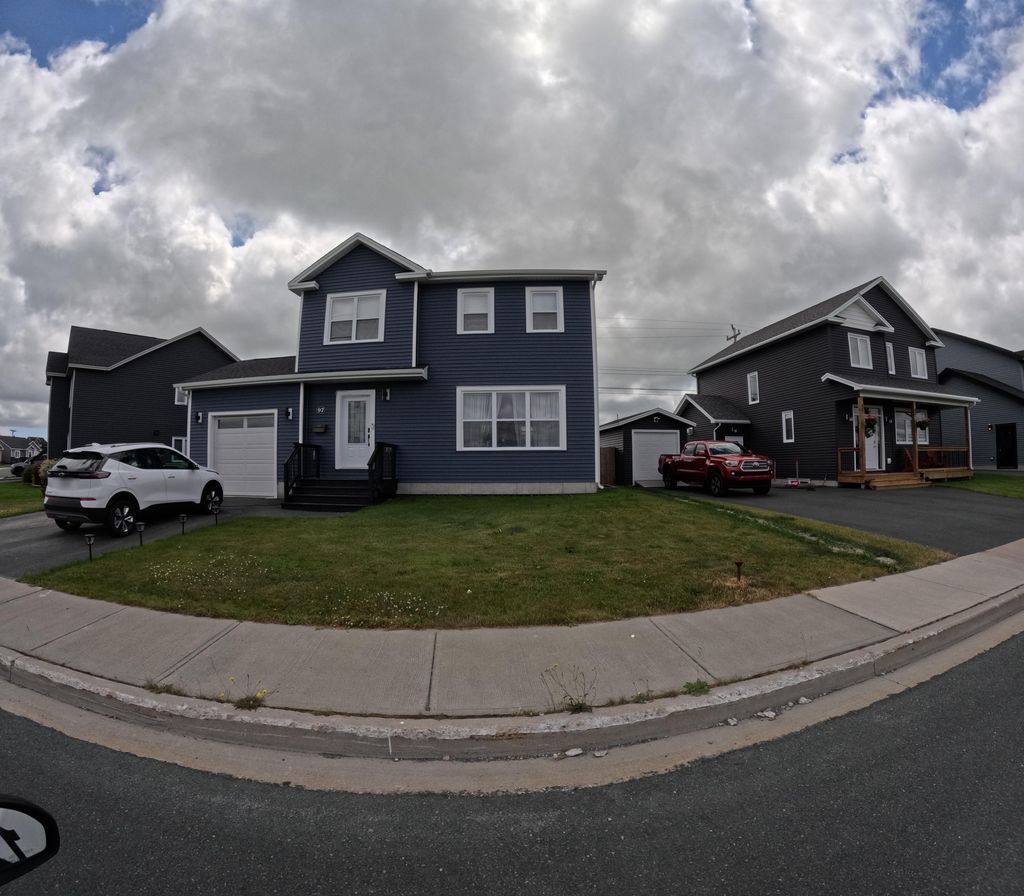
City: st_johns